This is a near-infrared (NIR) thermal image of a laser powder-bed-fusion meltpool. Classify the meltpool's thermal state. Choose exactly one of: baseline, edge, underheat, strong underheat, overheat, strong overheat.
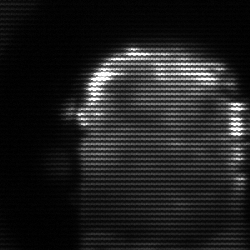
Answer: strong underheat